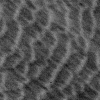
Atmospheric dust classification: not_dusty